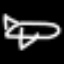
Label: airplane